Interaction volume radius: 10 \u00c5
Interaction volume height: 10 \u00c5
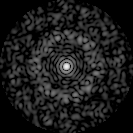
Disorder parameter: 0.8545